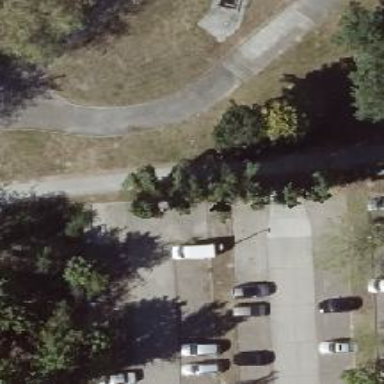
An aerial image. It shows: Concrete parking aisle designated as service road.